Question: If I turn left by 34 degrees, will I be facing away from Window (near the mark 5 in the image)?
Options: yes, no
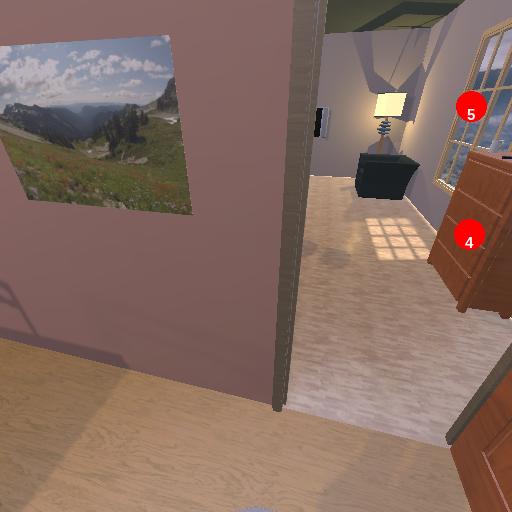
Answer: yes